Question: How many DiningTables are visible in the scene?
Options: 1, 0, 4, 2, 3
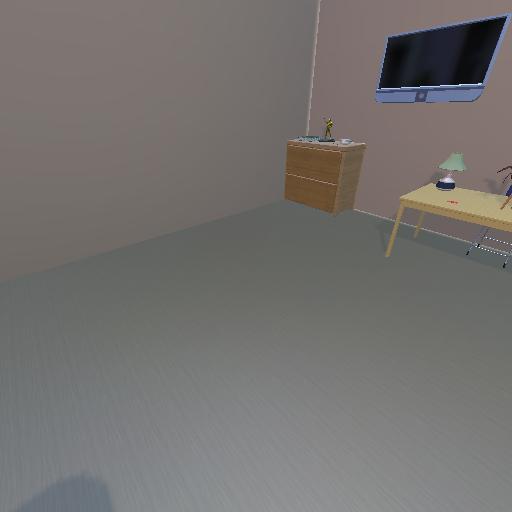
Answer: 1